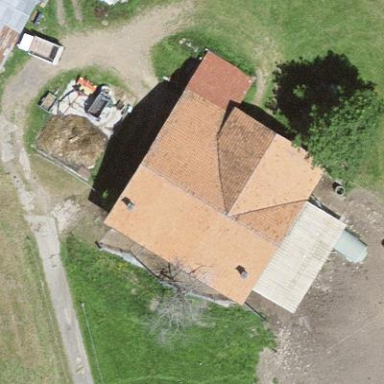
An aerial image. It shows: Rural barn.